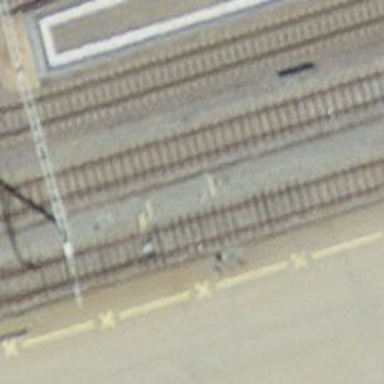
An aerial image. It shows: Railway switch with the turnout on the right side.